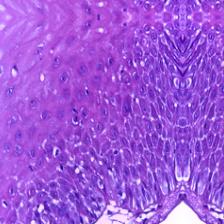
Diagnosis: Normal